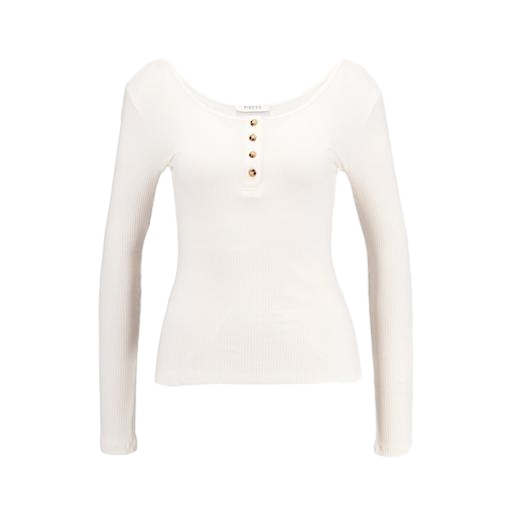
white henley long-sleeved ribbed-jersey top, white long-sleeve top, white women's long-sleeve top, white background